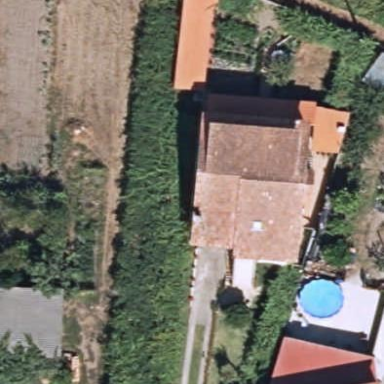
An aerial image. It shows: Simple and straightforward house.